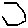
Label: hexagon